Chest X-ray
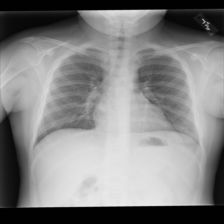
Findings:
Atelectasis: negative
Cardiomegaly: negative
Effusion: negative
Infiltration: negative
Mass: negative
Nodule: negative
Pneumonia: negative
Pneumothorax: negative
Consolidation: negative
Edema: negative
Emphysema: negative
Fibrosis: negative
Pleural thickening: negative
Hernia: negative